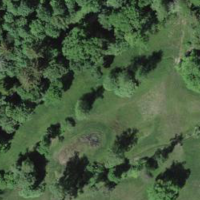
EUNIS habitat code: 41
Species observed at this site:
Juncus inflexus
Briza media
Mentha aquatica